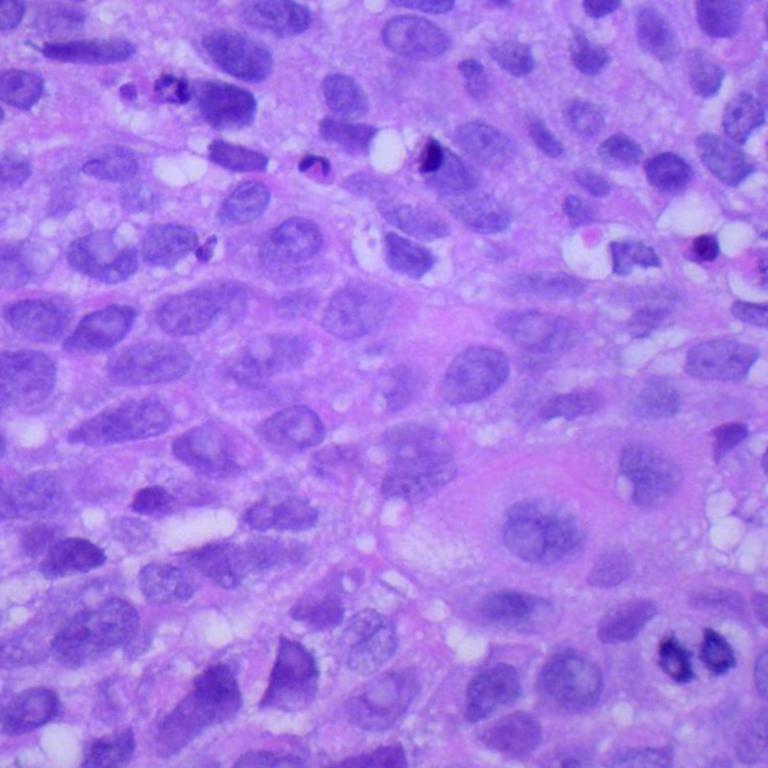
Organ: lung
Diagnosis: squamous carcinomas